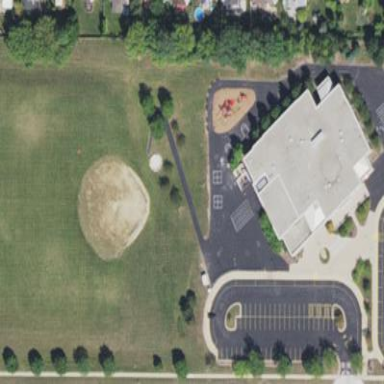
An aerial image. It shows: School.